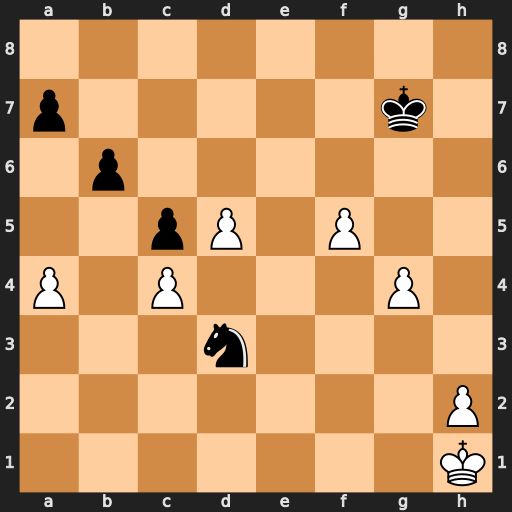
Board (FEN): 8/p5k1/1p6/2pP1P2/P1P3P1/3n4/7P/7K
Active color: w
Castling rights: -
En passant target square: -
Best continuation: d6 Kf8 g5